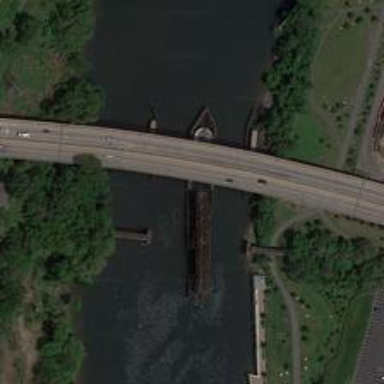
The curved bridge stretches across the river and there is a boat is going under the bridge .